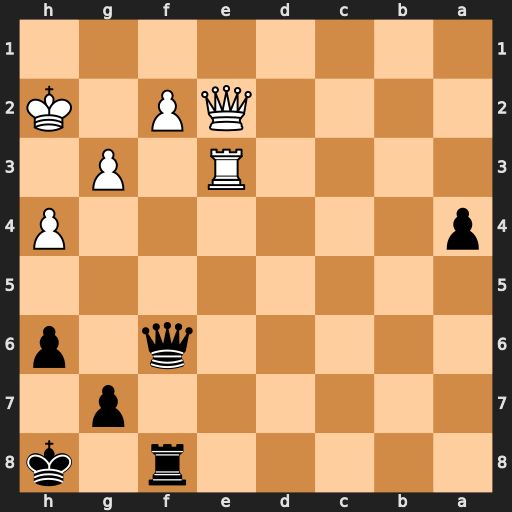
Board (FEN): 5r1k/6p1/5q1p/8/p6P/4R1P1/4QP1K/8
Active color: b
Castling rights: -
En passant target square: -
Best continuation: Qxf2+ Qxf2 Rxf2+